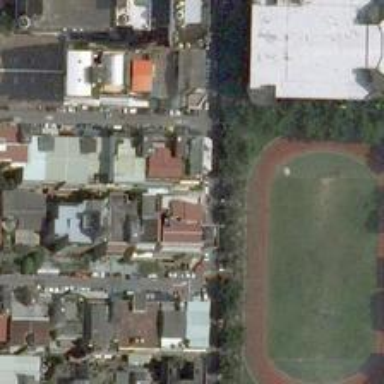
This tree-lined path separates the residential area and the football field from each other .